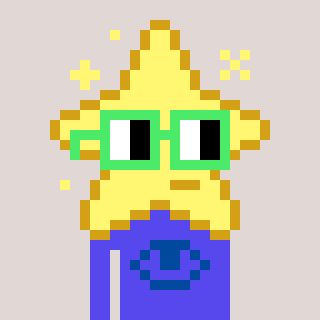
a pixel art character with square light green glasses, a star-shaped head and a computerblue-colored body on a warm background